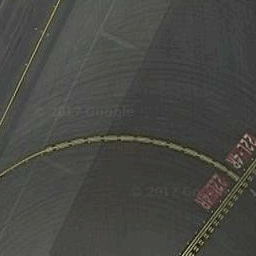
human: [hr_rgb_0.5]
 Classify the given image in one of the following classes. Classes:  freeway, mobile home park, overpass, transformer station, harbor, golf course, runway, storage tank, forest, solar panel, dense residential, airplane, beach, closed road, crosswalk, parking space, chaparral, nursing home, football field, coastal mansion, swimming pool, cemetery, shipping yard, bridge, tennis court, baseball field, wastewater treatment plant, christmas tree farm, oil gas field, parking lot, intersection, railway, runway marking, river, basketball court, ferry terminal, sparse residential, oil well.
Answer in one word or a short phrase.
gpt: runway marking